Question: When binding a NSArrayController, I see the following bindings available under controller content tab
- - - -
However, I couldn't find those options inside the <URL>, nor inside the actual 'NSArrayController.h' itself. Where do they come from? And how do they differ from the 'arrangedObject' property?

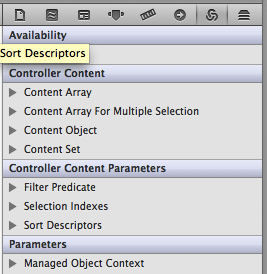
Answer: They're <URL>, and they're not publicly declared in any header file. Xcode's knowledge of them is baked into Xcode, probably in some plug-in somewhere that comes with it.
> And how do they differ from the 'arrangedObject' property?
'arrangedObjects' (plural) is an output. The array controller arranges its content objects, and the result of that is its arranged objects.
The bindings are inputs:
- 'contentArray'- 'contentSet''arrangeObjects:''arrangedObjects'- 'contentArrayForMultipleSelection'- 'contentObject'
Content comes from one (or more) of the content bindings, is arranged (according to any sort descriptors the array controller may have) by 'arrangeObjects:', and is then available in the appointed order under 'arrangedObjects'.